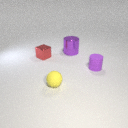
small purple rubber cylinder in front of large purple metal cylinder